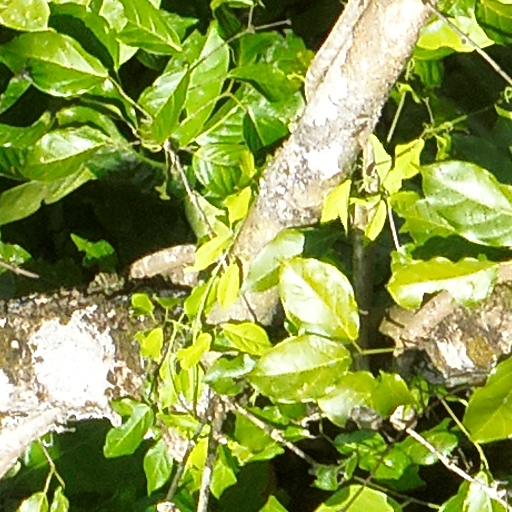
Species: Lonchocarpus heptaphyllus
GBIF accepted scientific name: Lonchocarpus heptaphyllus
Crown area (m\u00b2): 117.635